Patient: sex F, age 56
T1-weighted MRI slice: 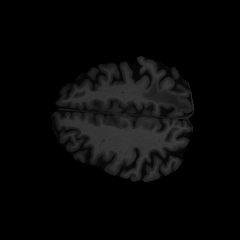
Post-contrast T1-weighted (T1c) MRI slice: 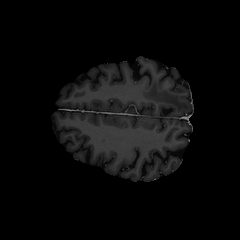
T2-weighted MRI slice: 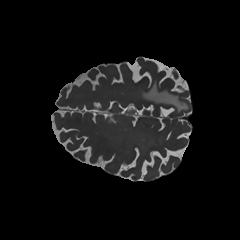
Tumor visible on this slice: yes
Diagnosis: Glioblastoma, IDH-wildtype
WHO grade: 4